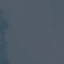
Label: SeaLake